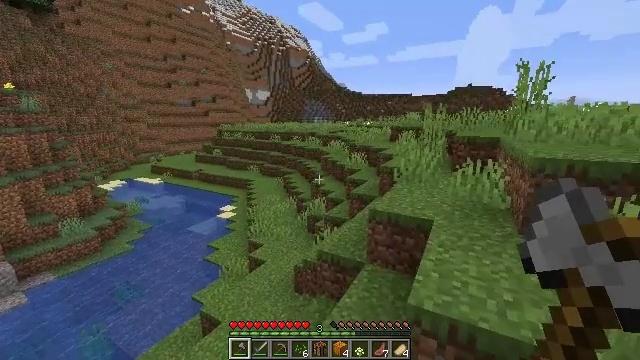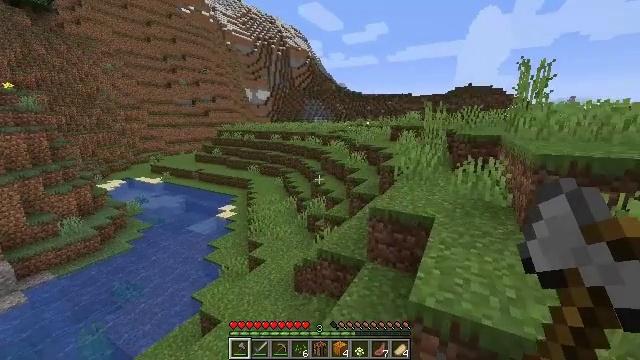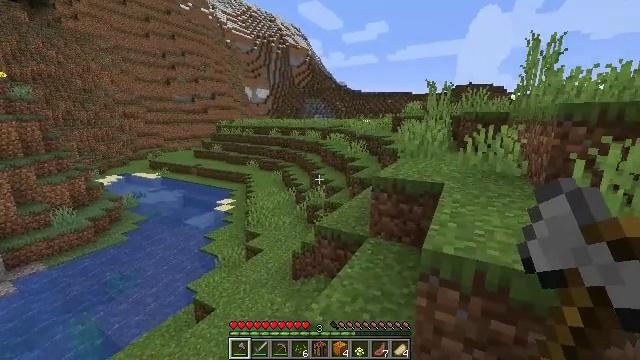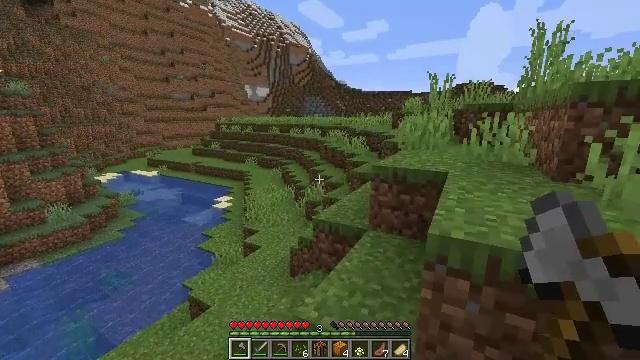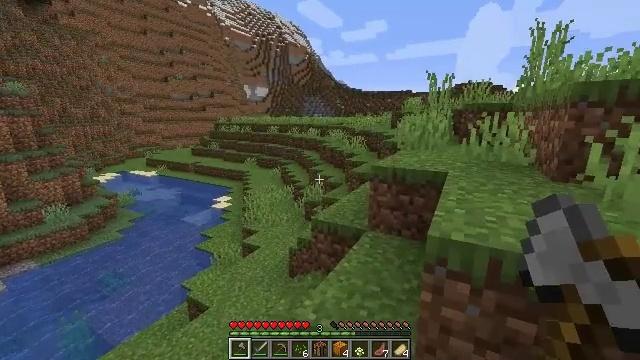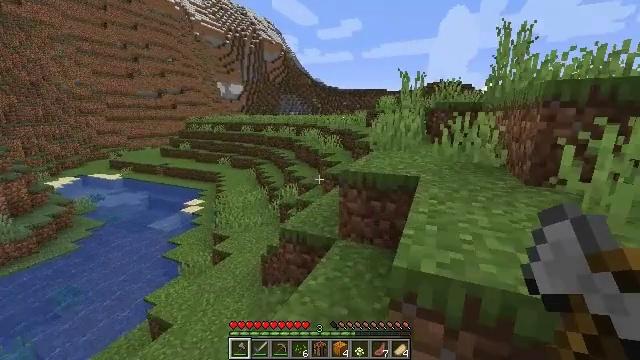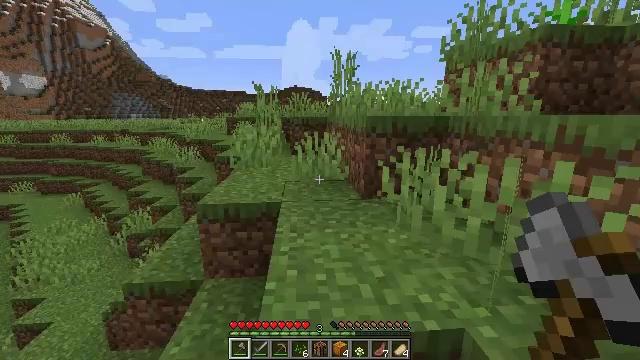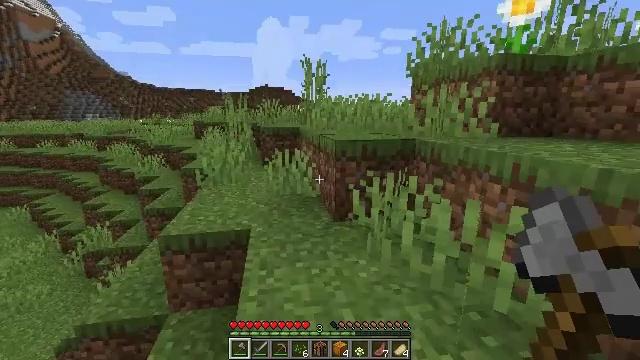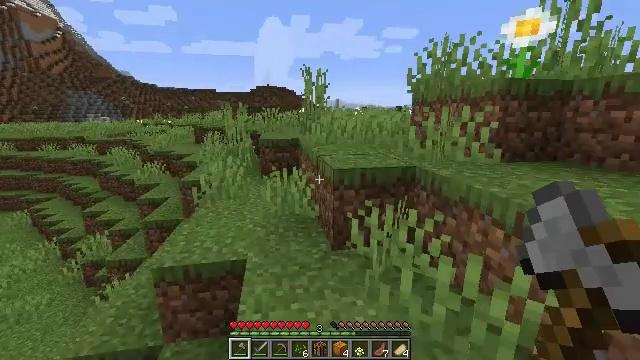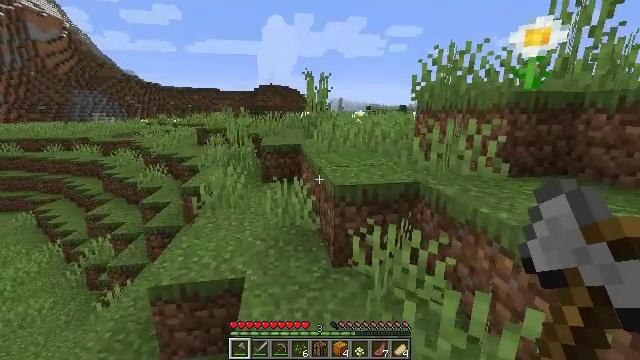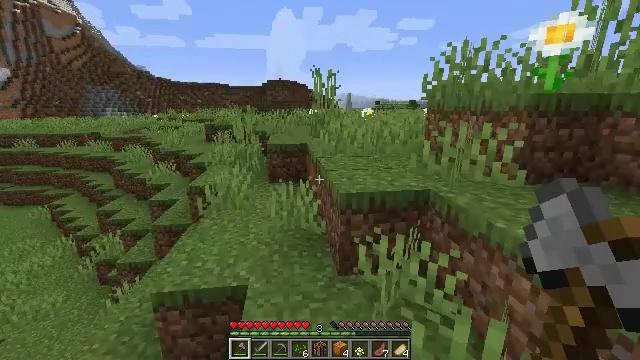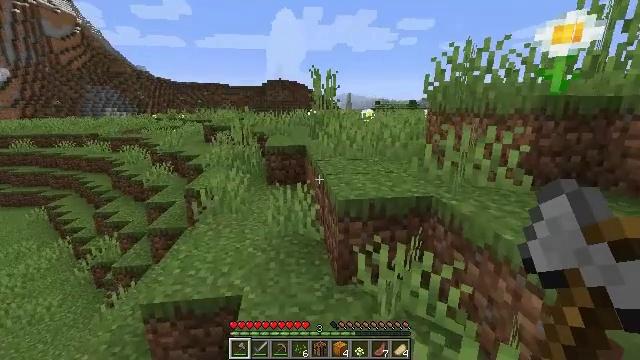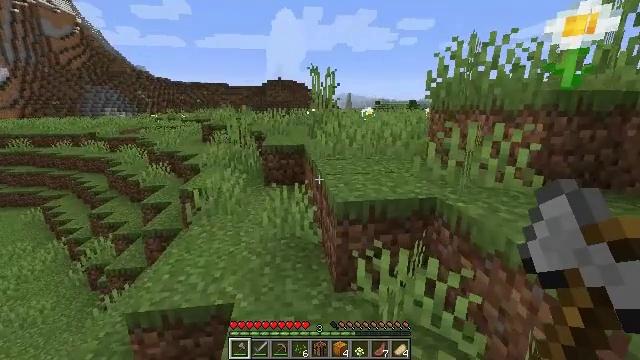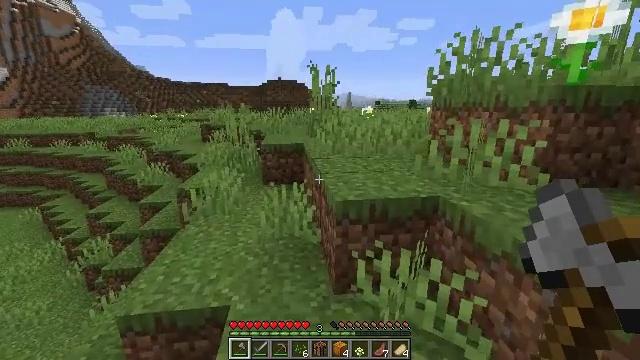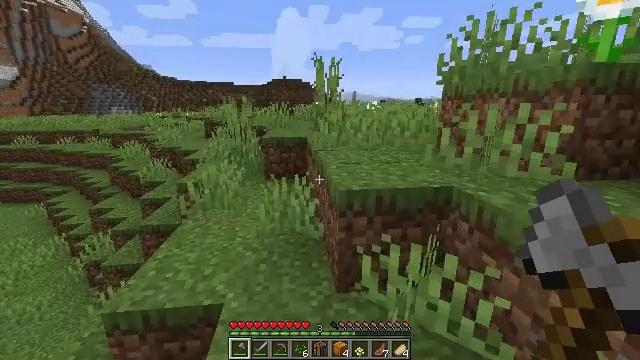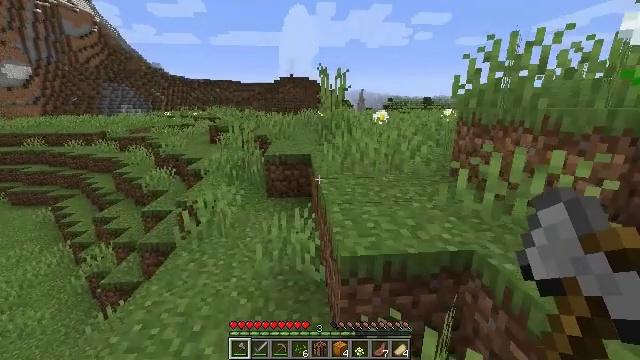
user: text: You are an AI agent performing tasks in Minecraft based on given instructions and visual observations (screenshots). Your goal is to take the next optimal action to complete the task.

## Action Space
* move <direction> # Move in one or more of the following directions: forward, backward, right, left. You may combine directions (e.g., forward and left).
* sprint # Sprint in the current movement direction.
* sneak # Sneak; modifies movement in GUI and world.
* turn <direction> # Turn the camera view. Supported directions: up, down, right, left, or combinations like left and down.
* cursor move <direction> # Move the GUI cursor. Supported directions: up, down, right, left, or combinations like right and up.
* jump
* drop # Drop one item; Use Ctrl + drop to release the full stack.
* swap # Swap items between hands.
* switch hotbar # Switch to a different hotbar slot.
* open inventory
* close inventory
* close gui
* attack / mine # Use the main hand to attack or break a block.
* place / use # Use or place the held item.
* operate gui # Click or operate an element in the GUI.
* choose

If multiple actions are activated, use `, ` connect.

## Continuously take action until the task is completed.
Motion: motion action
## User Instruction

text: Gather the oxeye daisy for crafting.
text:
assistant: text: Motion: move forward and move right
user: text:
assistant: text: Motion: move forward and move right
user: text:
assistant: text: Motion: move forward and move right
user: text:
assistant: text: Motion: move forward and move right
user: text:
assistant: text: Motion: move forward and move right, turn right
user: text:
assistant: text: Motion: move forward and move right, turn right, jump
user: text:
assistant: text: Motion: move forward, turn right, jump
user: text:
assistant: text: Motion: move forward, jump
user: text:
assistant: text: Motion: move forward, jump
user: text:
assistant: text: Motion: move forward, turn left and down
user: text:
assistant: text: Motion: move forward
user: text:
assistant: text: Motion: move forward
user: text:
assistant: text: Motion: move forward
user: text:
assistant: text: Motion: move forward, turn left
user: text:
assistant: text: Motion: move forward, turn left, jump
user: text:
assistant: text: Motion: move forward, jump
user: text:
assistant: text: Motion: move forward, jump
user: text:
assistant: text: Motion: move forward, jump
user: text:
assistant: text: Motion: move forward, turn right
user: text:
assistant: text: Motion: move forward, turn right
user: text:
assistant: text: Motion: move forward, turn right and down
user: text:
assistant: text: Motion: move forward
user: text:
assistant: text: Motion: move forward
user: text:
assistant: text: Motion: move forward, turn right
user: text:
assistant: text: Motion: move forward, turn right
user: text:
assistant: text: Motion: move forward, turn right and up
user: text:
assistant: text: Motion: move forward, turn right and up
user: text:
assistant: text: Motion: move forward, turn right and up, jump
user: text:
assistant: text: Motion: move forward, jump
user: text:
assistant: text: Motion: move forward, jump